Question: I have a Web API project that returns some product data.
If no Accept header is specified it returns XML as default, done like so in my 'WebApiConfig':
'''
config.Formatters.Clear();
config.Formatters.Add(new XmlMediaTypeFormatter());
config.Formatters.Add(new JsonMediaTypeFormatter());
config.Formatters.Add(new FormUrlEncodedMediaTypeFormatter());
'''
So default is XML, the first formatter, but the API still supports JSON if the request asks for it.
In my 'ControllerHelper', I added a response:
'''
catch (FormatException)
{
var resp = new HttpResponseMessage(HttpStatusCode.UnsupportedMediaType)
{
Content = new StringContent(string.Format(HttpStatusCode.UnsupportedMediaType.ToString())),
};
throw new HttpResponseException(resp);
}
'''
And I would like to throw that response if no Accept header is specified and therefore require it to be set, either to 'application/xml', 'text/xml' or 'application/json'.
For example, if I test to set accept in Advanced Rest Client to 'application/foo' I want to throw an exception.
---

---
How to do this? Thanks in advance!
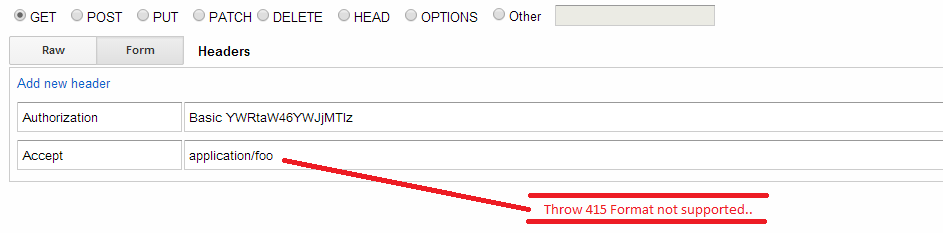
Answer: '''
public class NotAcceptableConnegHandler : DelegatingHandler
{
private const string allMediaTypesRange = "*/*";
protected override Task<HttpResponseMessage> SendAsync(HttpRequestMessage request, CancellationToken cancellationToken)
{
var acceptHeader = request.Headers.Accept;
if (!acceptHeader.Any(x => x.MediaType == allMediaTypesRange))
{
var hasFormetterForRequestedMediaType = GlobalConfiguration
.Configuration
.Formatters
.Any(formatter => acceptHeader.Any(mediaType => formatter.SupportedMediaTypes.Contains(mediaType)));
if (!hasFormetterForRequestedMediaType)
return Task<HttpResponseMessage>.Factory.StartNew(() => new HttpResponseMessage(HttpStatusCode.NotAcceptable));
}
return base.SendAsync(request, cancellationToken);
}
}
'''
In your WebApiConfig file:
'''
public static void Register(HttpConfiguration config)
{
config.MessageHandlers.Add(new NotAcceptableConnegHandler());
}
'''
The code is from: <URL>